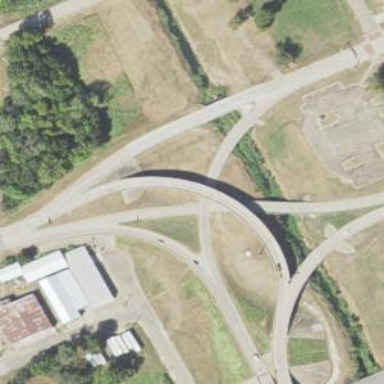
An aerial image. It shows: Secondary link road.